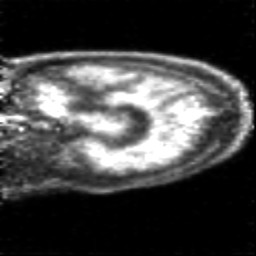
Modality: PET
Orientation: sagittal
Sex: female
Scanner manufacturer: siemens